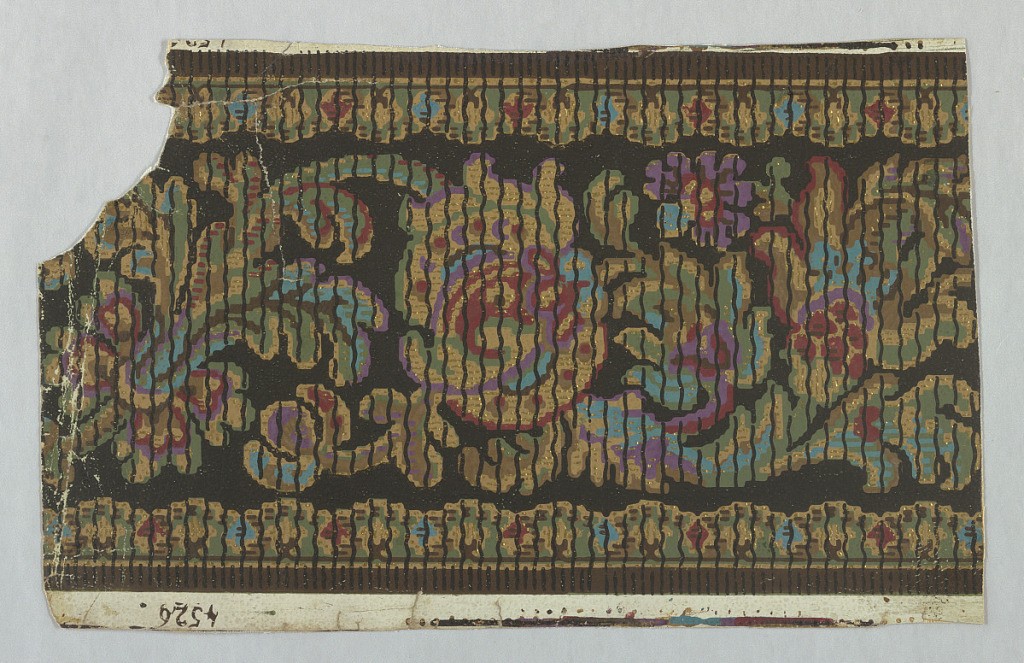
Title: Frieze
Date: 1880–90
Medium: Machine-printed, embossed
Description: Black with conventional vines and fruits, polychrome, scalloped borders; brown bands, waved black lines. Marked "4526" in selvedge. Embossed paper.